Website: bh-photo
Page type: customer-info-address
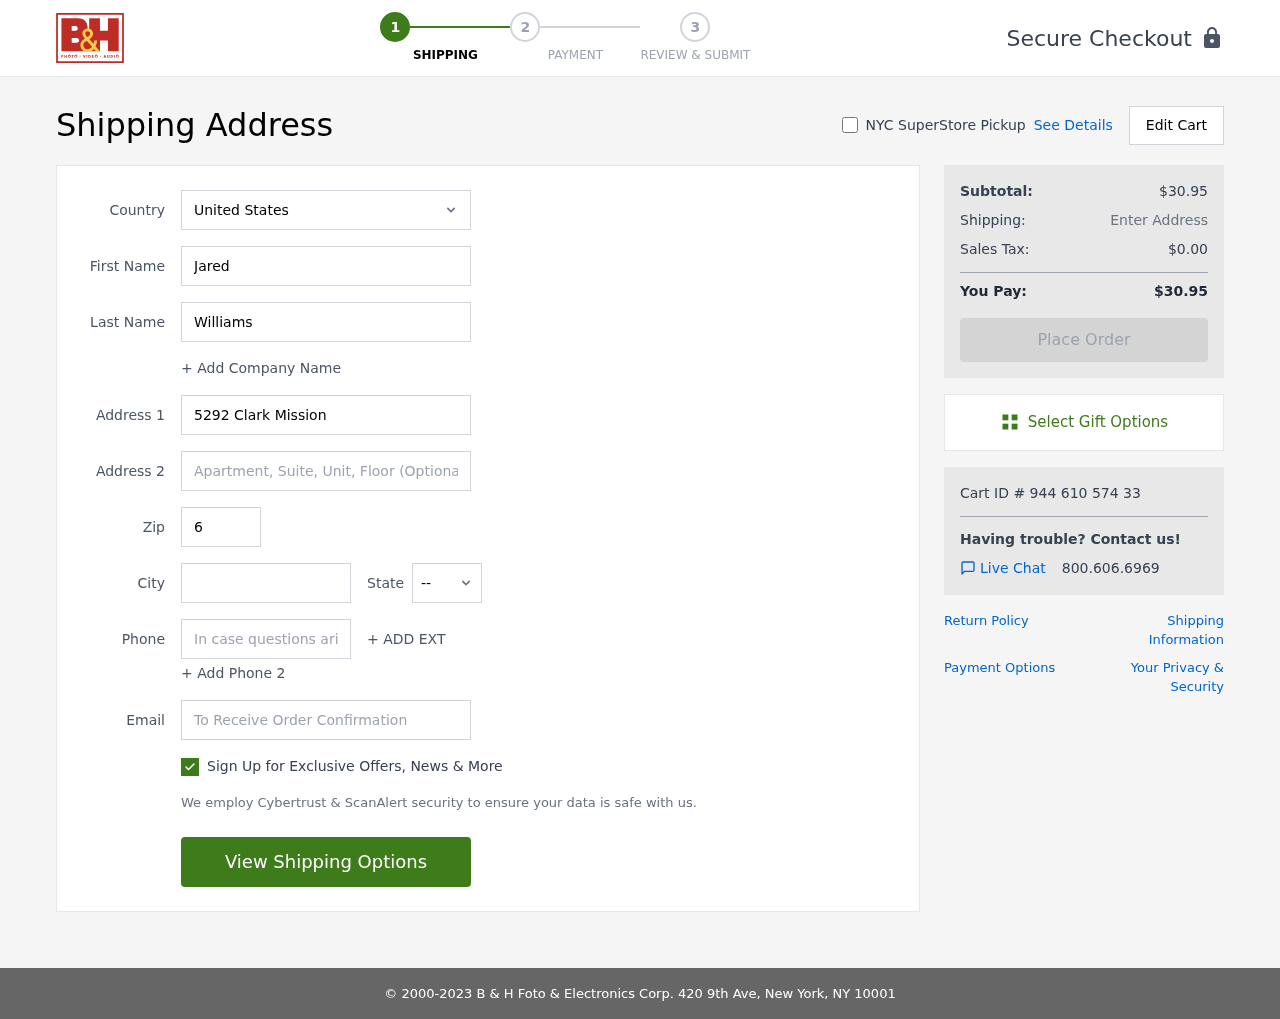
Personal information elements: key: PII_CITY
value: North Nicoleshire
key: PII_COUNTRY
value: United States
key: PII_EMAIL
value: jared_williams@hotmail.com
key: PII_FIRSTNAME
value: Jared
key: PII_LASTNAME
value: Williams
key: PII_PHONE
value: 5046555150
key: PII_POSTCODE
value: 61743
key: PII_STATE_ABBR
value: OR
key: PII_STREET
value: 5292 Clark Mission
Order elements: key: ORDER_SUBTOTAL
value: $30.95
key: ORDER_TAX
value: $0.00
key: ORDER_TOTAL
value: $30.95
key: ORDER_ID
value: Cart ID # 944 610 574 33